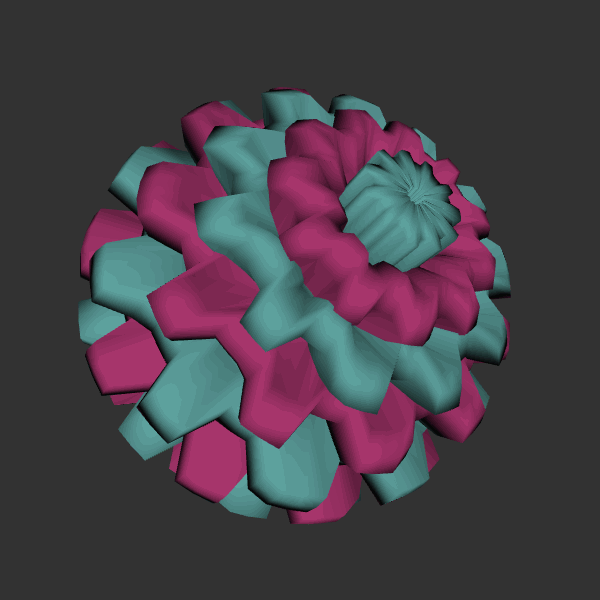
Background: dark